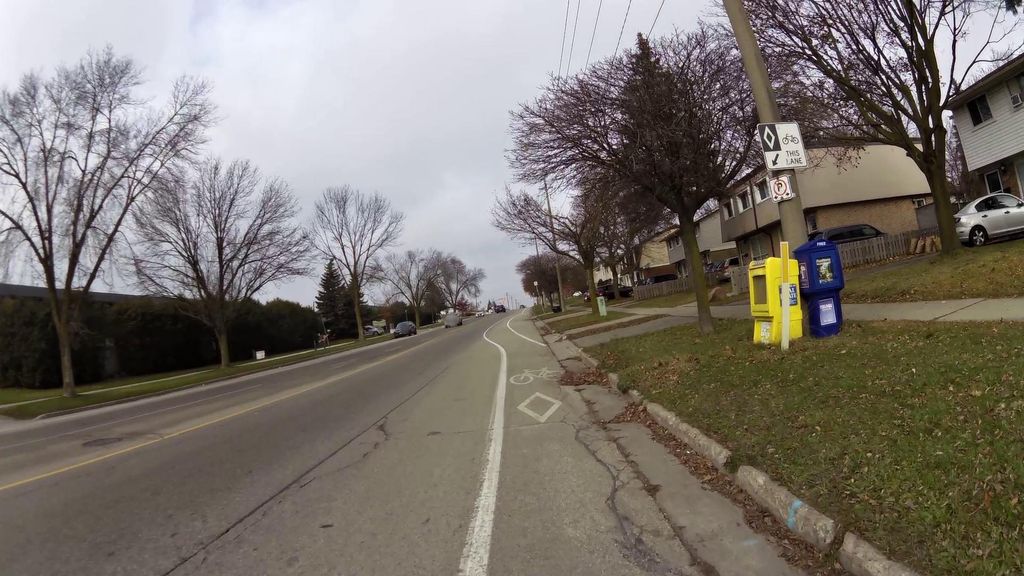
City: kitchener-waterloo